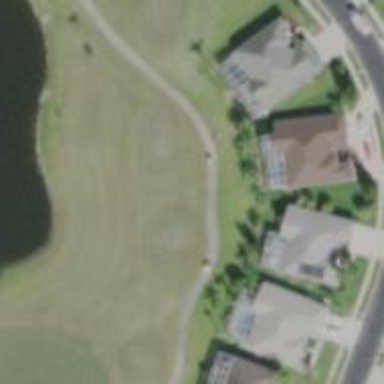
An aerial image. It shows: Grass area designated as golf tee.